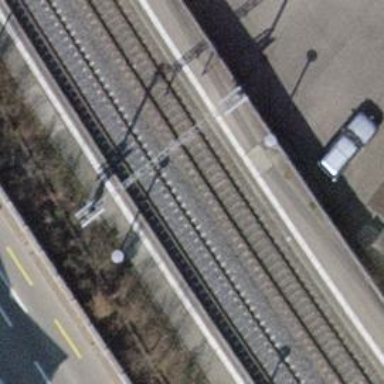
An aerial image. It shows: Single-track railway with electrified contact lines.